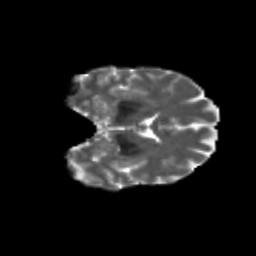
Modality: T2w
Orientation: coronal
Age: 49
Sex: female
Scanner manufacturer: siemens
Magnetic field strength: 3 T
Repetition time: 4.71 s
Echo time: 0.0906 s